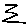
Label: zigzag